Question: How to edit the x label in a bar graph to be vertical in Matlab?
Here is an example of the x-axis I would like to have

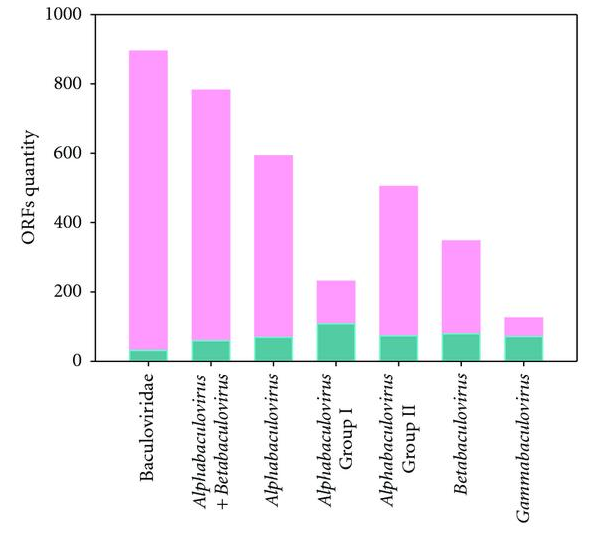
Answer: You have to get the handle of the axis first. Then you can edit the X axis Tick rotation property which is zero by default. By setting this parameter to 90, it will rotate your x-axis like your picture.
'''
h = gca; % handle for current axis
h.XTickLabelRotation = 90; % rotate the tick label
'''